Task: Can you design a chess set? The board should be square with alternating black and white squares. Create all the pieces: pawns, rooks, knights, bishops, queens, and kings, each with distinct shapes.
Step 1426:
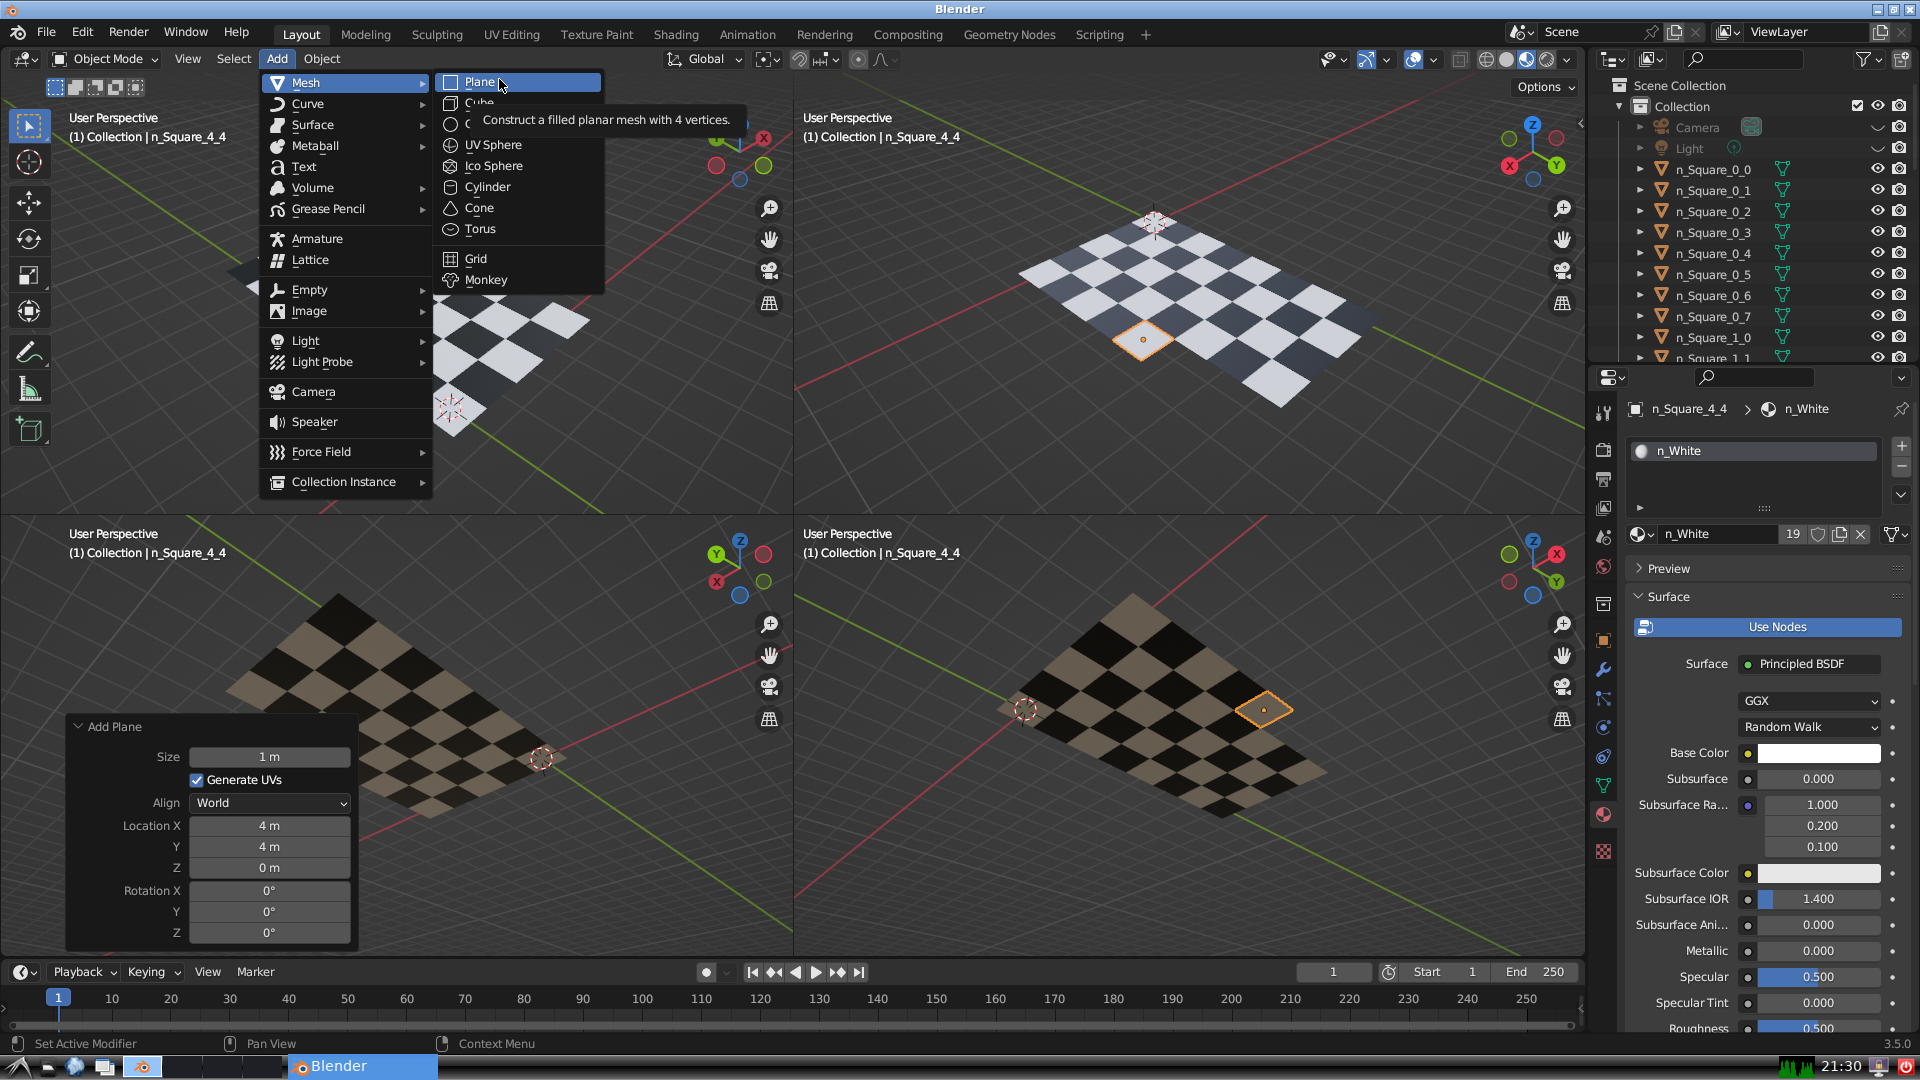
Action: click: no